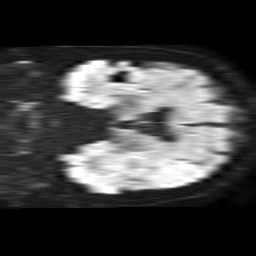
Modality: TRACE
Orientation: coronal
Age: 84
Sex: female
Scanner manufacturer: philips
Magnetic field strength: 1.5 T
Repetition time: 4.6 s
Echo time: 0.08631 s